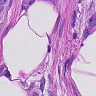
Metastatic tissue present: yes